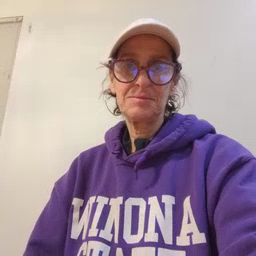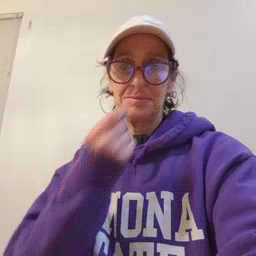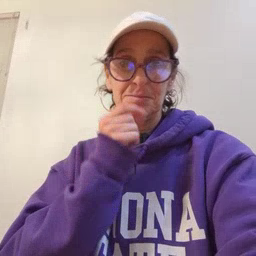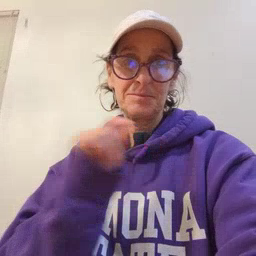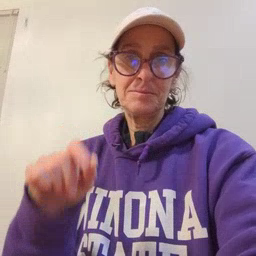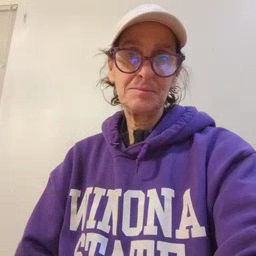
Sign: pen